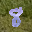
Label: 8